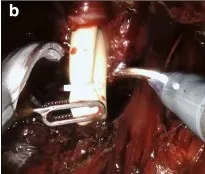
(b) Placing the clip in and cutting the urethral catheter.
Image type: medical_photograph (other_medical_photograph)